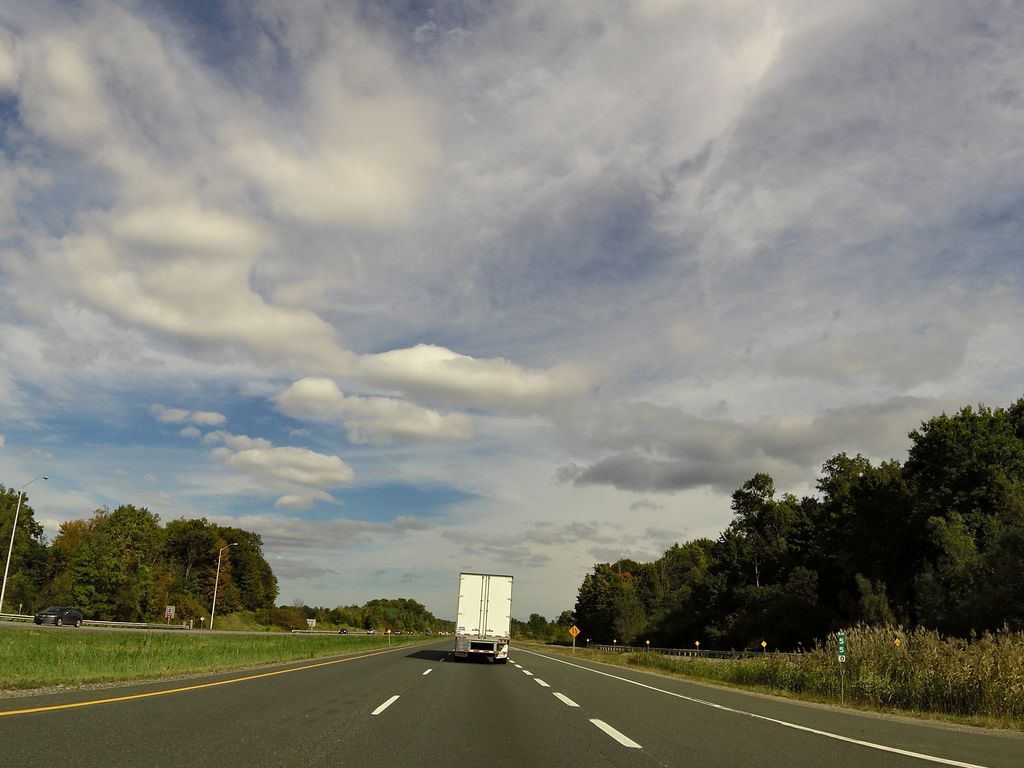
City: hamilton